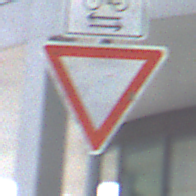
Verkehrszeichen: VorfahrtGewaehren
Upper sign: RichtungsangabeDurchPfeile9
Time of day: MorningAfternoon
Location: Outdoor (Urban)
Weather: PartlyCloudy
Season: NotSpecified
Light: Natural